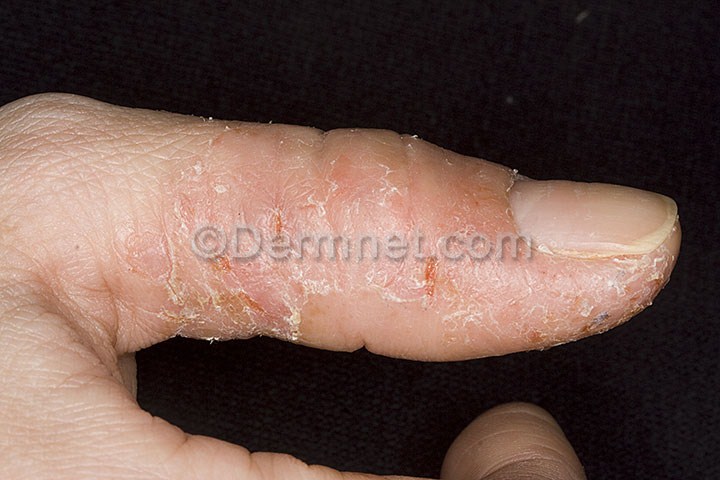
Disease: Eczema Photos